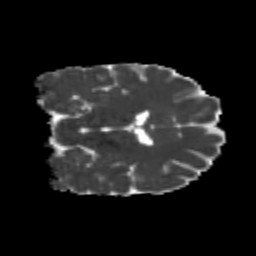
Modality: MD
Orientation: coronal
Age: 24
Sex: male
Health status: healthy
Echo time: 0.074 s